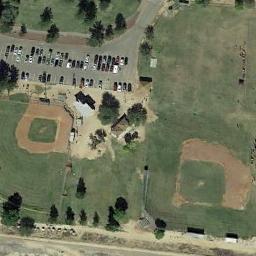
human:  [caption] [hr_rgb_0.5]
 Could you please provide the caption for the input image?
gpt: There are neat rows of houses near the baseball field .

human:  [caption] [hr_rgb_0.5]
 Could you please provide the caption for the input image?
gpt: There are two baseball diamonds in the middle of grass next to many cars .

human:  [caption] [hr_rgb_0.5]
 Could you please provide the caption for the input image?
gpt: There are two baseball diamonds in the grass next to the parking lot and the brushwood .

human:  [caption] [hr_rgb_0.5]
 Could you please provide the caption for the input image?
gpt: Two baseball diamonds on the lawn with some trees and a parking lot beside .

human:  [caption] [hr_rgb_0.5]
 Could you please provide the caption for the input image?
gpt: Many cars are in the vacant lot next to two baseball diamonds .